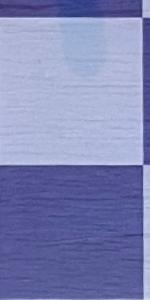
Label: Empty